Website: macys
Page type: customer-info-address
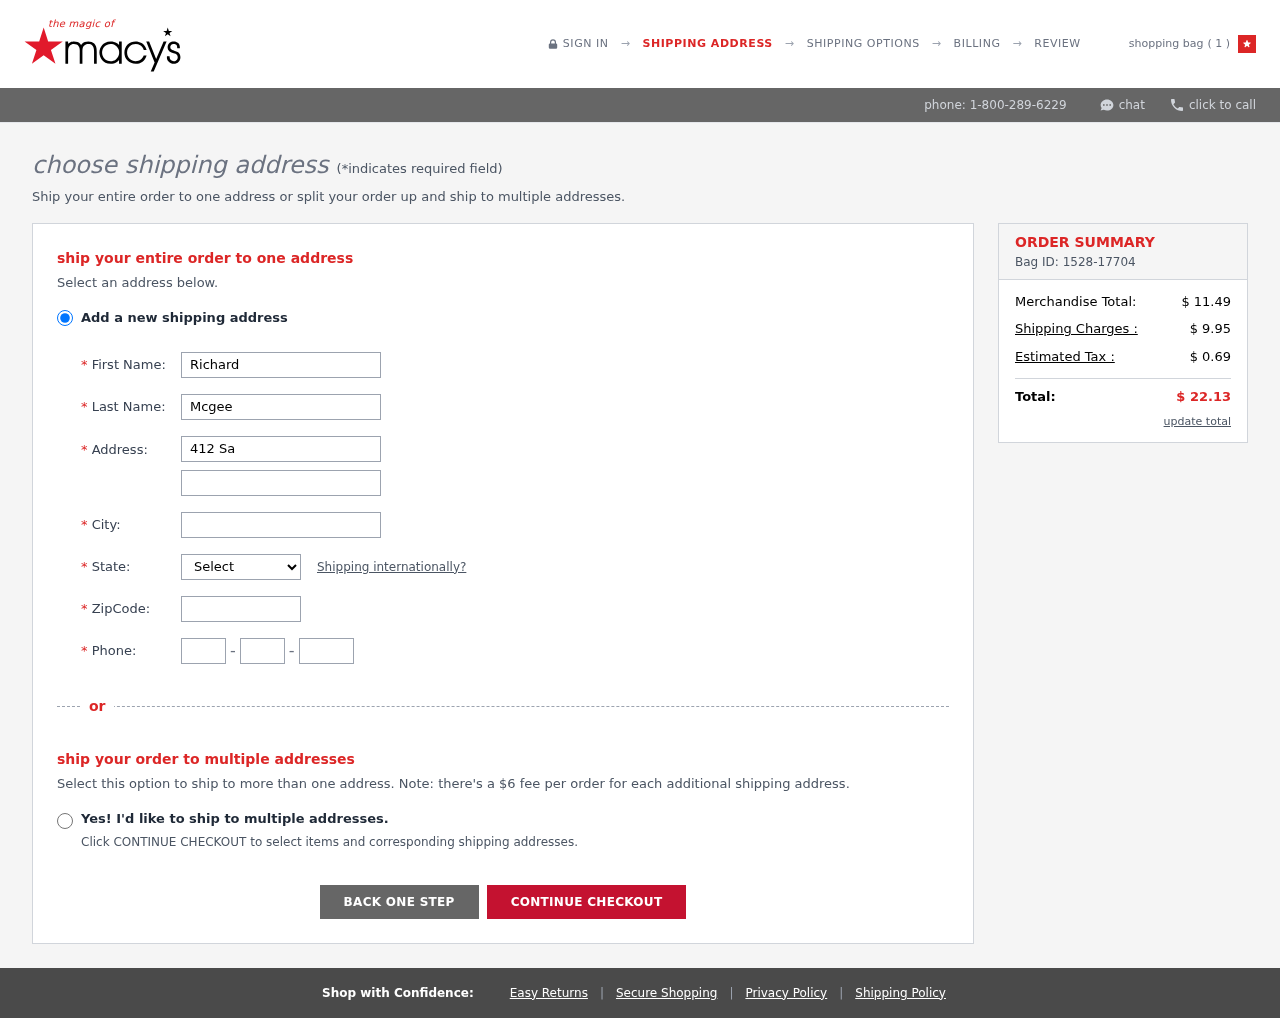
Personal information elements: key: PII_CITY
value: Susanport
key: PII_FIRSTNAME
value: Richard
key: PII_LASTNAME
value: Mcgee
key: PII_PHONE_AREA
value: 818
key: PII_PHONE_PREFIX
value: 258
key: PII_PHONE_SUFFIX
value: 3176
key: PII_POSTCODE
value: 23649
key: PII_STATE_ABBR
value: WY
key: PII_STREET
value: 412 Sanders Forges
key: PII_STREET2
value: Suite 684
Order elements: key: ORDER_NUM_ITEMS
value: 1
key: ORDER_ID
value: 1528-17704
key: ORDER_SUBTOTAL
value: $ 11.49
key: ORDER_SHIPPING_COST
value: $ 9.95
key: ORDER_TAX
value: $ 0.69
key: ORDER_TOTAL
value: $ 22.13